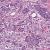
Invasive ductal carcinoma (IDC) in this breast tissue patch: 1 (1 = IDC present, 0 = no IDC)